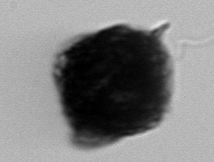
Label: Gonyaulax